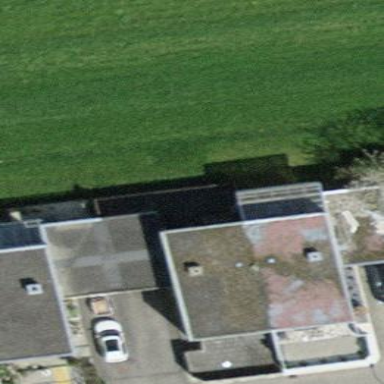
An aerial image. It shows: Semidetached house.